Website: lowes
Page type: order-tracking
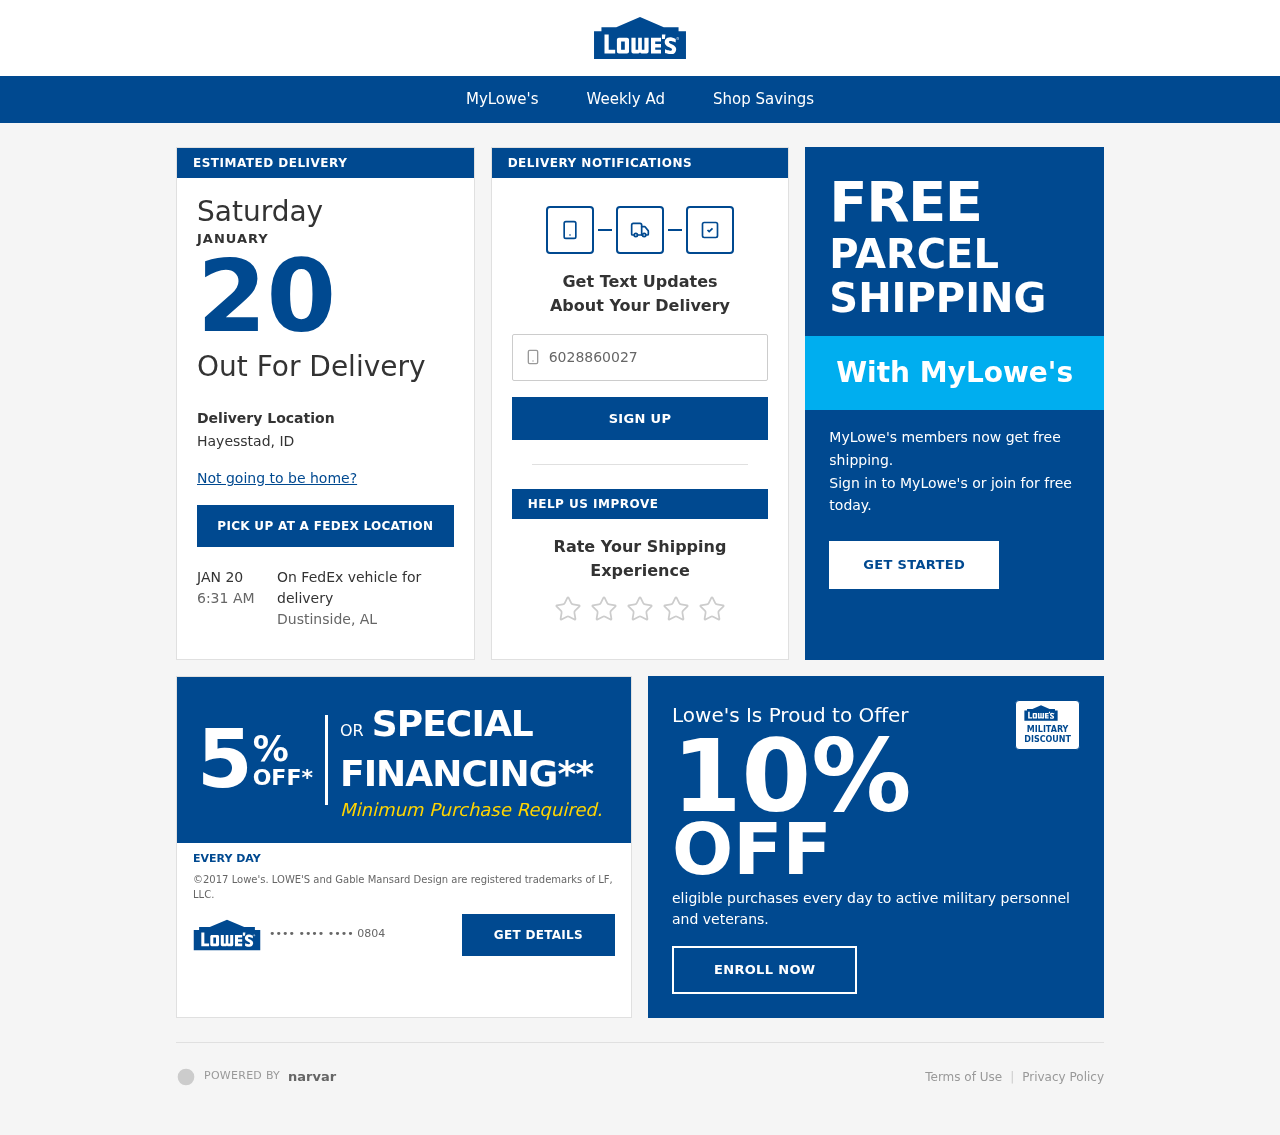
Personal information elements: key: PII_CARD_LAST4
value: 0804
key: PII_PHONE
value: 6028860027
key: PII_CITY_STATE
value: Hayesstad, ID
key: PII_CITY_STATE2
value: Dustinside, AL
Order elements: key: ORDER_DELIVERY_DATE
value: JAN 20
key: ORDER_DELIVERY_DATE
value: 6:31 AM
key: ORDER_DELIVERY_DATE
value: JANUARY
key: ORDER_DELIVERY_DATE
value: Saturday
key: ORDER_DELIVERY_DATE
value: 20